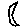
Label: moon